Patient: sex M, age 42
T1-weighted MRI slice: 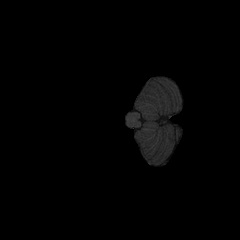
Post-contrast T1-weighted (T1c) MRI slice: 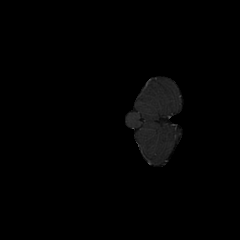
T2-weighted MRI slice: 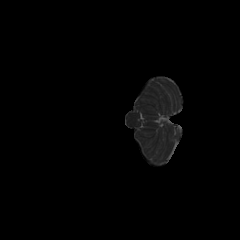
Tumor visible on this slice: no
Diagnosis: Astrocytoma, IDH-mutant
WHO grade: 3